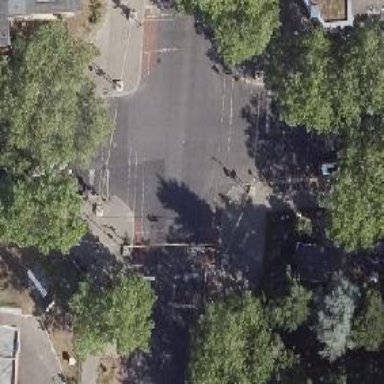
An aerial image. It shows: Road crossing with traffic signals.